Interaction volume radius: 5 \u00c5
Interaction volume height: 10 \u00c5
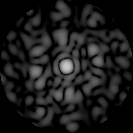
Disorder parameter: 0.828